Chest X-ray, PA view. Patient: 52 years old, sex M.
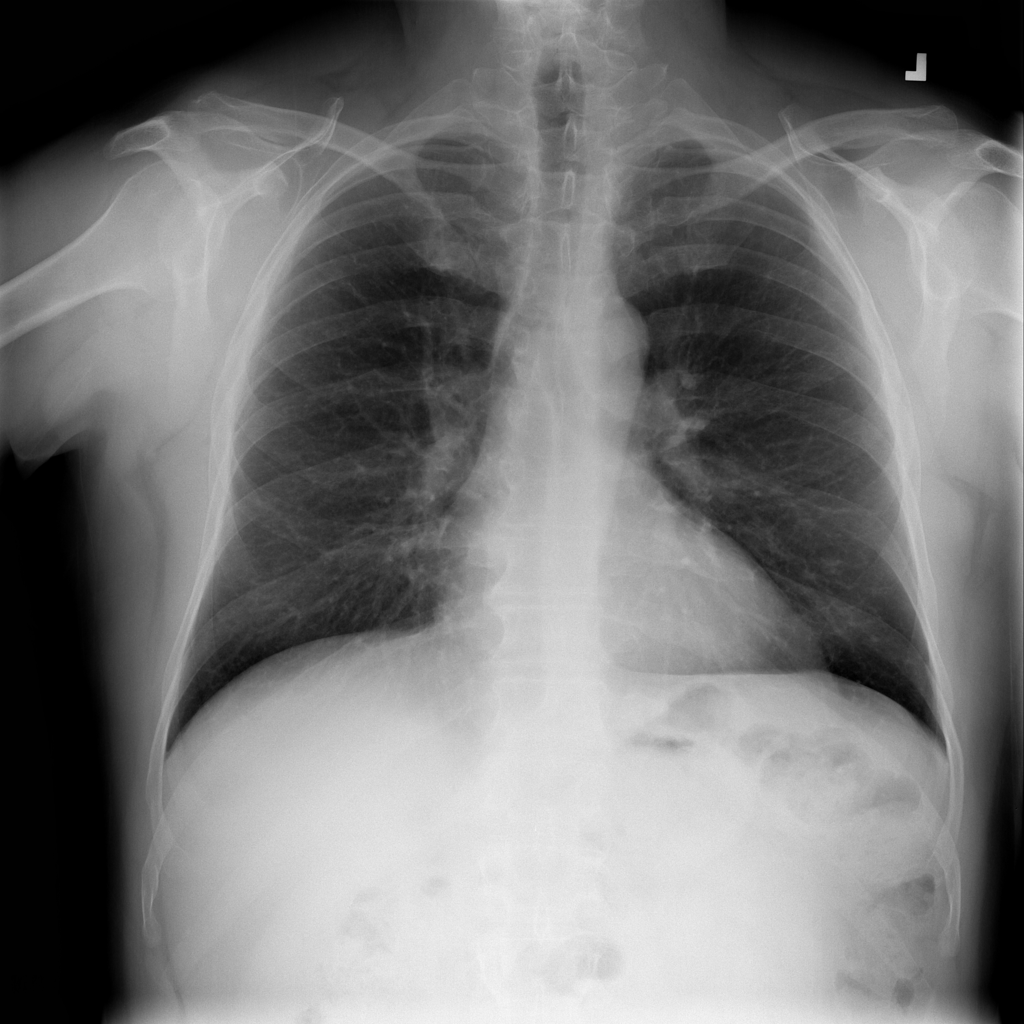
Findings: No Finding